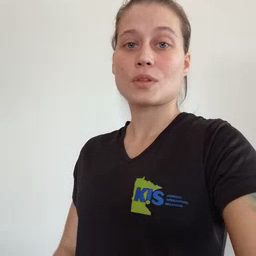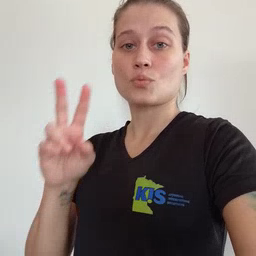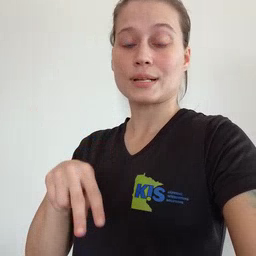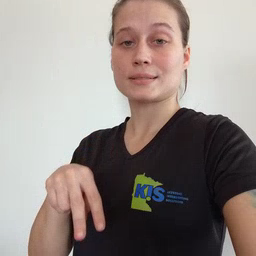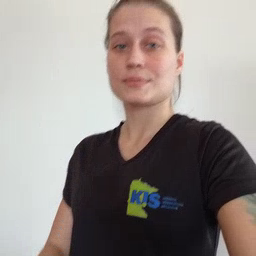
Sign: read